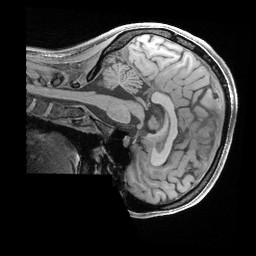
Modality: T1w
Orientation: sagittal
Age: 30
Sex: female
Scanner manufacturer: siemens
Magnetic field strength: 3 T
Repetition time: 2.4 s
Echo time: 0.00241 s